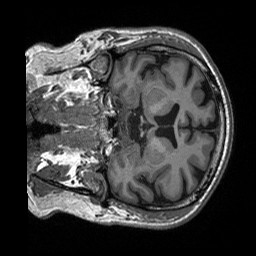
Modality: T1w
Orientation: coronal
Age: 56
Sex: male
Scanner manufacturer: siemens
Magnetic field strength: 3 T
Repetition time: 2.4 s
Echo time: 0.00226 s